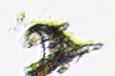
Label: Detritus